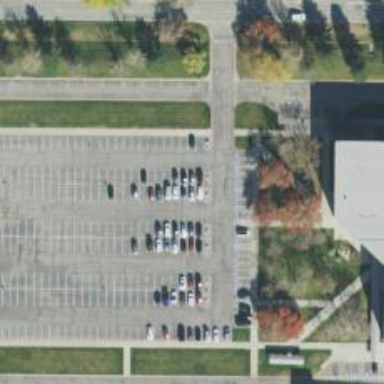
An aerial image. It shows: Parking space is available.